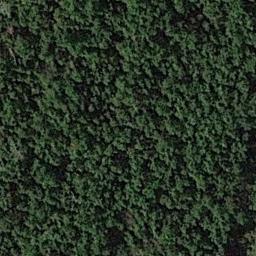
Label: forest